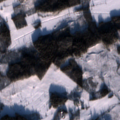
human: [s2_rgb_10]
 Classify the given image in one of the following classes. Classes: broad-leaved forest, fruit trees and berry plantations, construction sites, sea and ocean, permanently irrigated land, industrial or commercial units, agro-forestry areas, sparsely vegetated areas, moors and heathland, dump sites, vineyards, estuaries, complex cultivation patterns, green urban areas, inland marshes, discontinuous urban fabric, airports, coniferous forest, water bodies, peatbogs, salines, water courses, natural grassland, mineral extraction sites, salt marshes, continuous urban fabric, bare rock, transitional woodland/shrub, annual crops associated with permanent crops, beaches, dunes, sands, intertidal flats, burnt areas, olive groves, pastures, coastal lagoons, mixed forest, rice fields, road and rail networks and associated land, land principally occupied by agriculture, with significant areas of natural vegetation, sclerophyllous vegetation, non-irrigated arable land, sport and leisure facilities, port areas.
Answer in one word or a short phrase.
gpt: non-irrigated arable land, land principally occupied by agriculture, with significant areas of natural vegetation, coniferous forest, mixed forest, transitional woodland/shrub